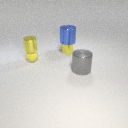
large blue metal cylinder above small yellow metal cylinder